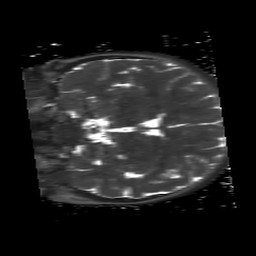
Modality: T2map
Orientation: coronal
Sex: female
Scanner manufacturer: siemens
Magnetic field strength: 3 T
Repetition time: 4 s